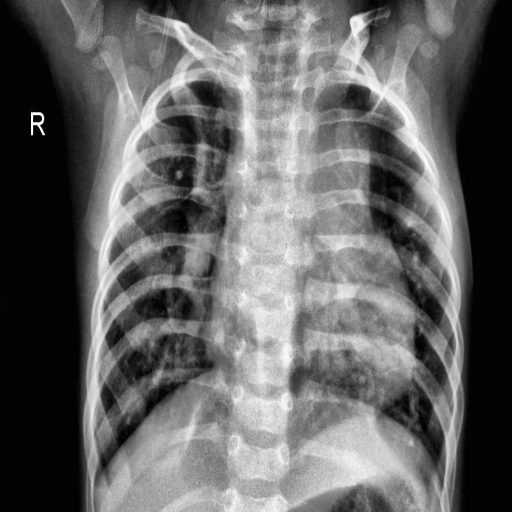
Finding: PNEUMONIA